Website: lowes
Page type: customer-info-address
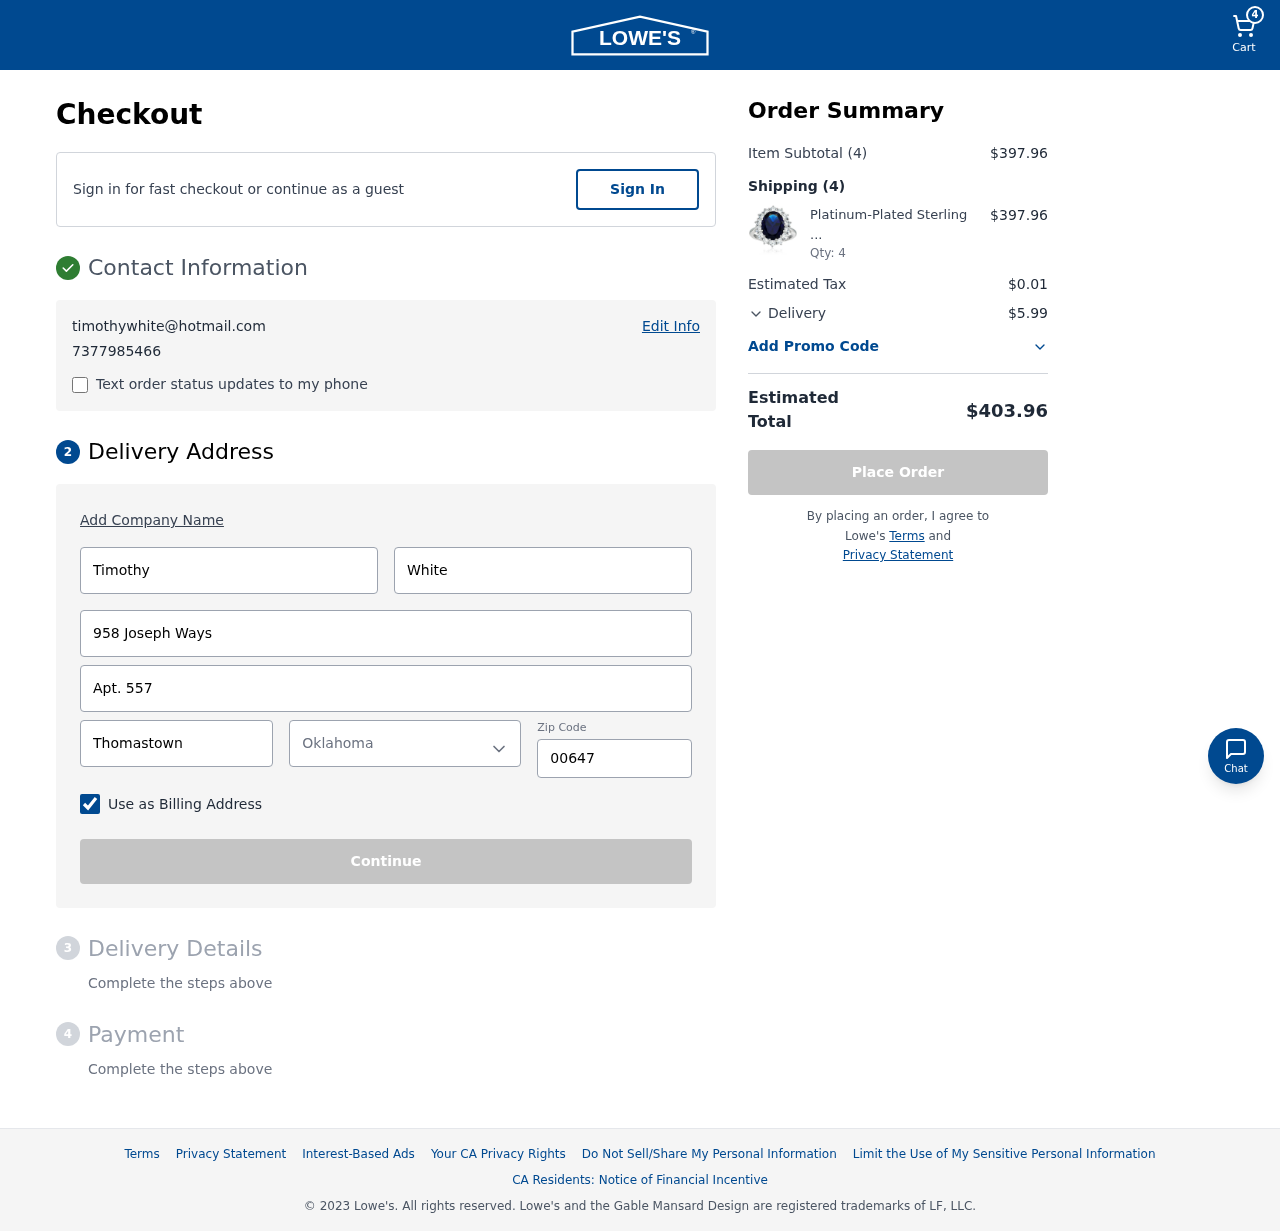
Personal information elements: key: PII_CITY
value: Thomastown
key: PII_EMAIL
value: timothywhite@hotmail.com
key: PII_FIRSTNAME
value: Timothy
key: PII_LASTNAME
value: White
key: PII_PHONE
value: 7377985466
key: PII_POSTCODE
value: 00647
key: PII_STATE
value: Oklahoma
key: PII_STREET
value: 958 Joseph Ways
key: PII_STREET2
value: Apt. 557
Product elements: key: PRODUCT1_NAME
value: Platinum-Plated Sterling Silver Celebrity "Kate" Ring made with Swarovski Zirconia Accents, Size 7
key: PRODUCT1_QUANTITY
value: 4
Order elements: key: ORDER_NUM_ITEMS
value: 4
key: ORDER_SUBTOTAL
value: $397.96
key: ORDER_NUM_ITEMS2
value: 4
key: ORDER_SUBTOTAL2
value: $397.96
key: ORDER_TAX
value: $0.01
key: ORDER_SHIPPING_COST
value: $5.99
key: ORDER_TOTAL
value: $403.96